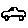
Label: car